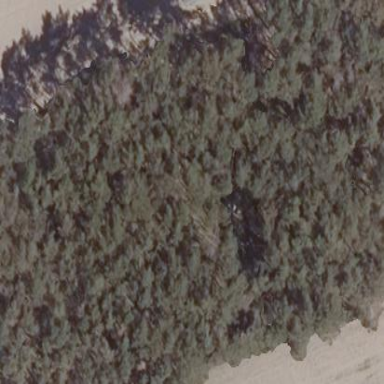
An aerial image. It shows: Forest area dominated by needle-leaved trees.